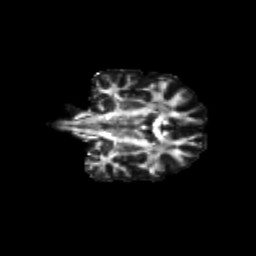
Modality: FA
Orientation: coronal
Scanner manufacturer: siemens
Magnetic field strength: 3 T
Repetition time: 9.2 s
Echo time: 0.084 s